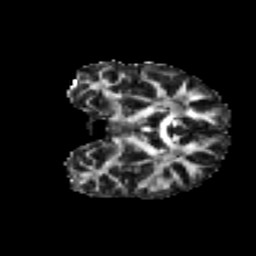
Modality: FA
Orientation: coronal
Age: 23
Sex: female
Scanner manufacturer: ge
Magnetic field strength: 3 T
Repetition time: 7.8 s
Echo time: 0.0606 s